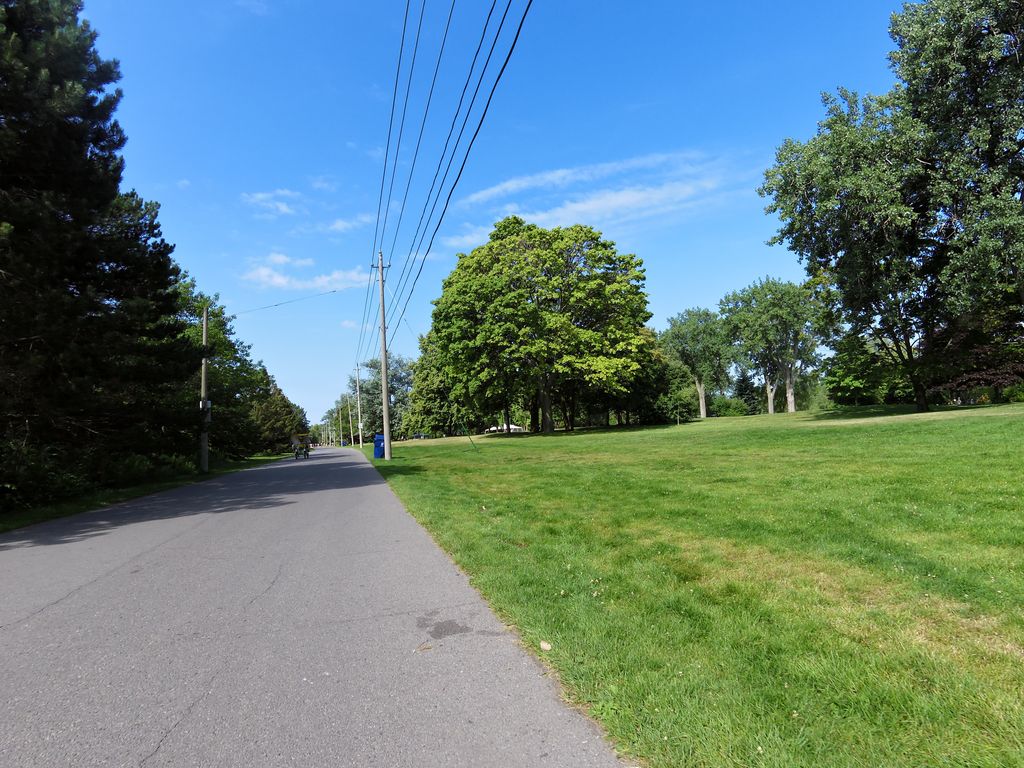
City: toronto